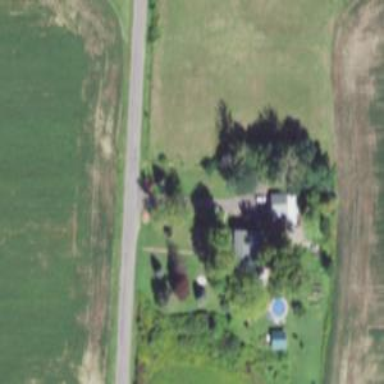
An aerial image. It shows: Driveway.